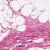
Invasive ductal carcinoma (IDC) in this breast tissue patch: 0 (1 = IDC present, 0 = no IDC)